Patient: sex F, age 55
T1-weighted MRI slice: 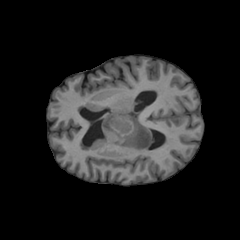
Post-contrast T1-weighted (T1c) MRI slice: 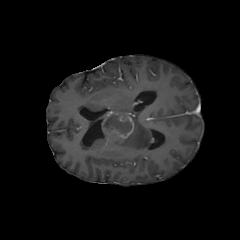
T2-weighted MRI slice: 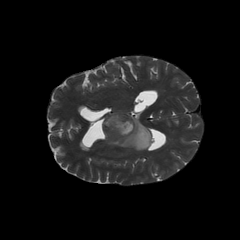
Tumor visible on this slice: yes
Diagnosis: Glioblastoma, IDH-wildtype
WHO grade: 4